Question: I have created a repository named local.
You can see there are several repositories on the sesame server.
Then I restarted tomcat, connected to sesame workbench. Now all the repositories I just created is GONE!!(picture below)

I don't understand, how can I find the repositories I JUST created?
I Just put the war file into the tomcat "webapps" folder. and start tomcat.
:
OS: Windows 10
tomcat: 8.0.30
java: 1.8.0_60
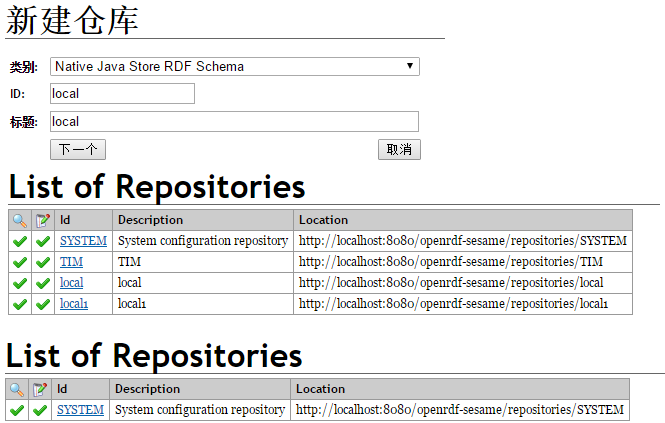
Answer: You are probably using a version of Sesame that has this bug: <URL> does not persist. This bug was introduced in Sesame 2.8.4/4.0.0, and was fixed in Sesame 2.8.9/4.0.2.
The solution is to upgrade your version of Sesame to the latest release (at time of writing that's Sesame 4.1.1 or Sesame 2.8.10), and/or to make sure that you shut down tomcat cleanly (rather than just killing it).